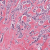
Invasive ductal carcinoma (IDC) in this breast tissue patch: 1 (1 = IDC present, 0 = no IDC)